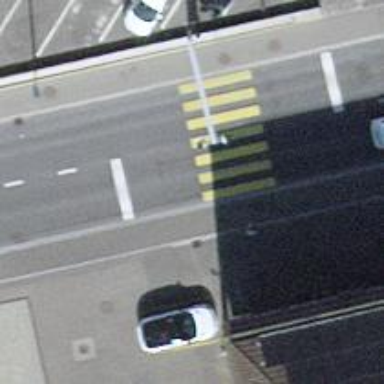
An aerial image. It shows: Road with traffic signals and zebra crossing with traffic signals.